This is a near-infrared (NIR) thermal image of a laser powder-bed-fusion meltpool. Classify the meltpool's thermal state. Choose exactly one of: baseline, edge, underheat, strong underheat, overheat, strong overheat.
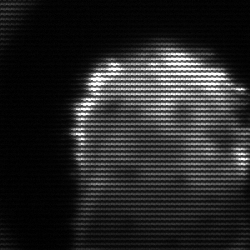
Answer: baseline